The image is an STFT spectrogram (time versus frequency) of a rolling-element bearing's vibration signal. Based on the visible evidence, which condition applies: normal, inner_race, outer_race, ball?
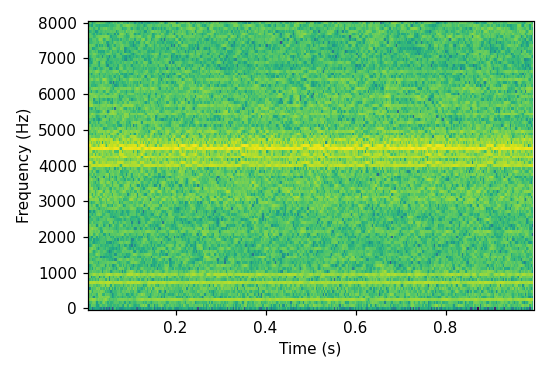
Answer: outer_race